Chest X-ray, AP view. Patient: 59 years old, sex M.
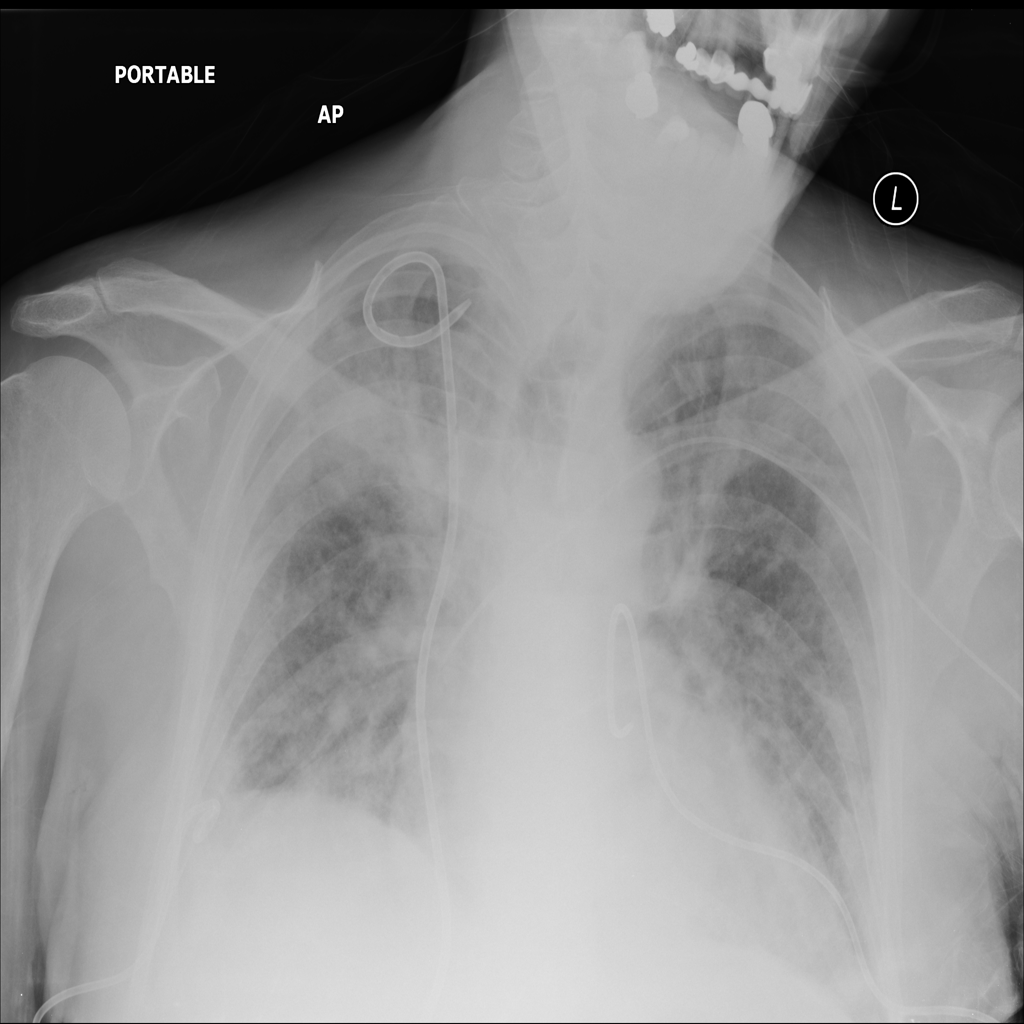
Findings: Pneumothorax